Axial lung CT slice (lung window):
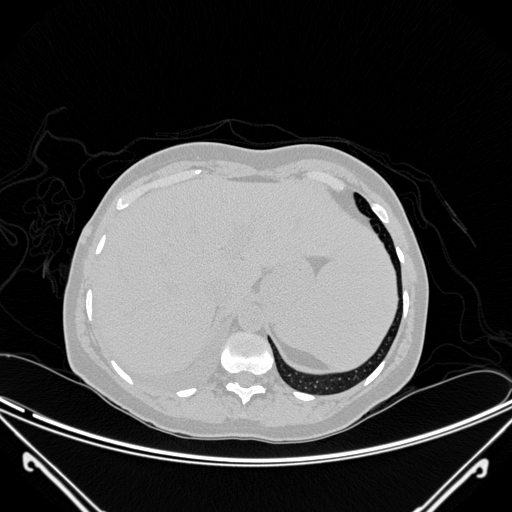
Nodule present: no